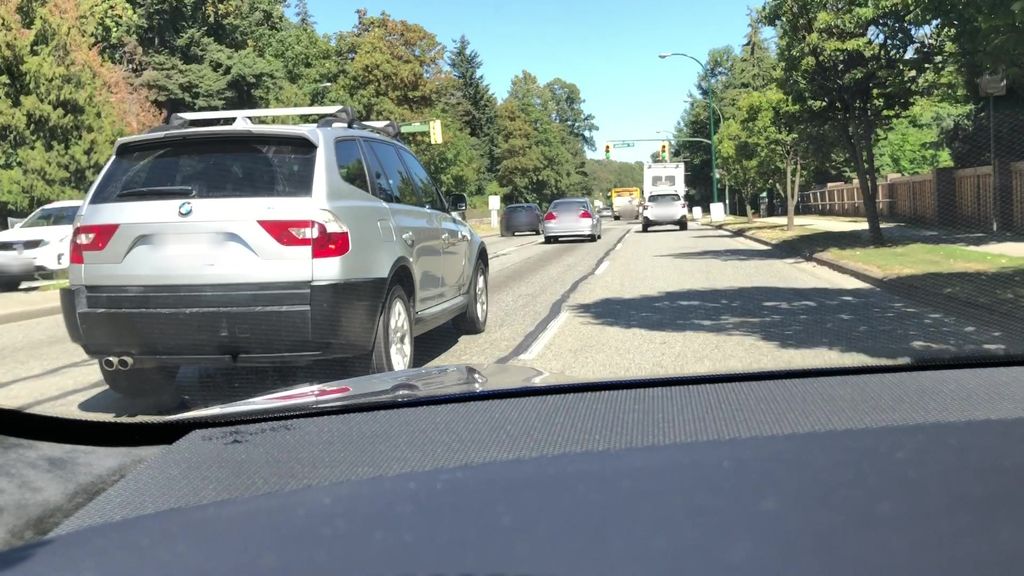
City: vancouver